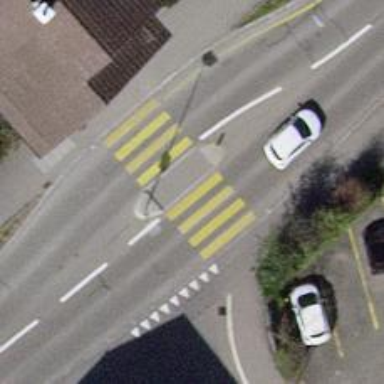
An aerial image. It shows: Uncontrolled road crossing with pedestrian island.